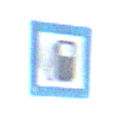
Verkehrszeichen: Tankstelle
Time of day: SunriseSunset
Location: Outdoor (Nature)
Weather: PartlyCloudy
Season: NotSpecified
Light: Natural